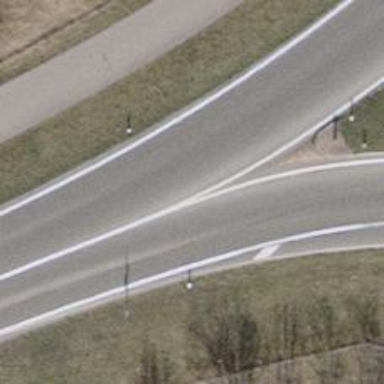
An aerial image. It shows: Secondary road with separate asphalt sidewalk.